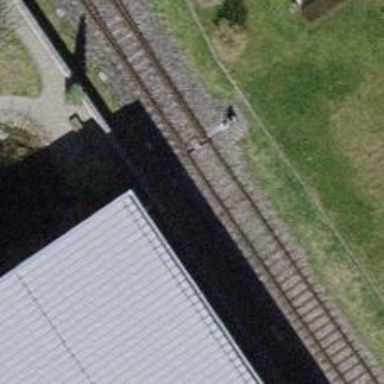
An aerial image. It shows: Railway track.